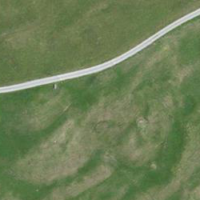
EUNIS habitat code: 26
Species observed at this site:
Cruciata laevipes